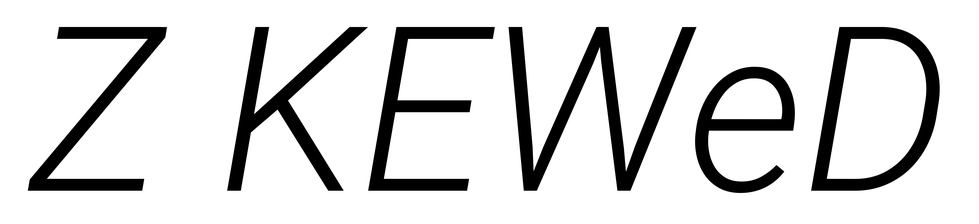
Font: Roboto-Italic_Light_Italic